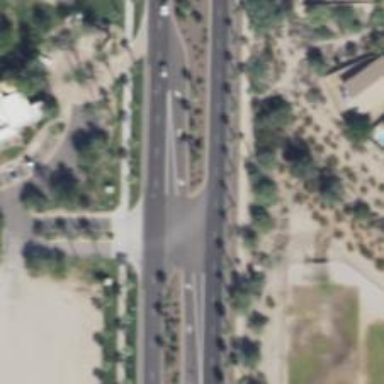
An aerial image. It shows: Asphalt road with secondary link designation.